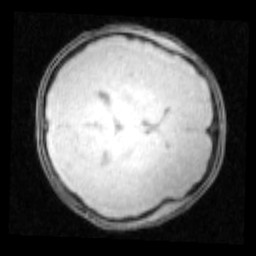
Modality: PDw
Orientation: axial
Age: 15
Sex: male
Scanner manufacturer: siemens
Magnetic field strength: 3 T
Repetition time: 0.25 s
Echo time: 0.00103 s